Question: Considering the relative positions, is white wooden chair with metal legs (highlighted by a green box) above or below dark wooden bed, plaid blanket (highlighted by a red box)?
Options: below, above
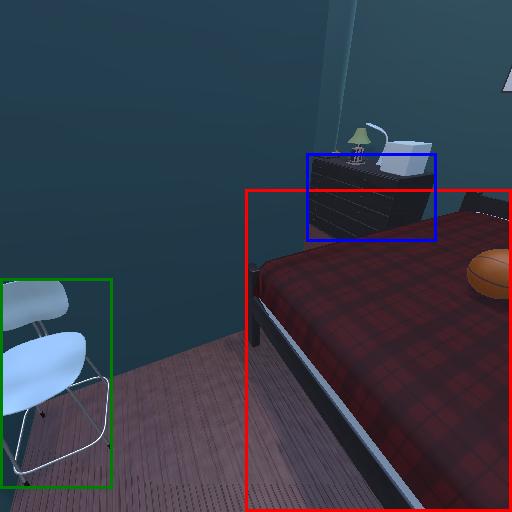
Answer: below